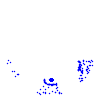
Particle: kaon